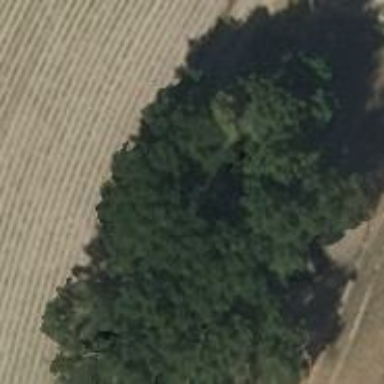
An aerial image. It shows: Evergreen broadleaved tree.